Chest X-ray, AP view. Patient: 55 years old, sex M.
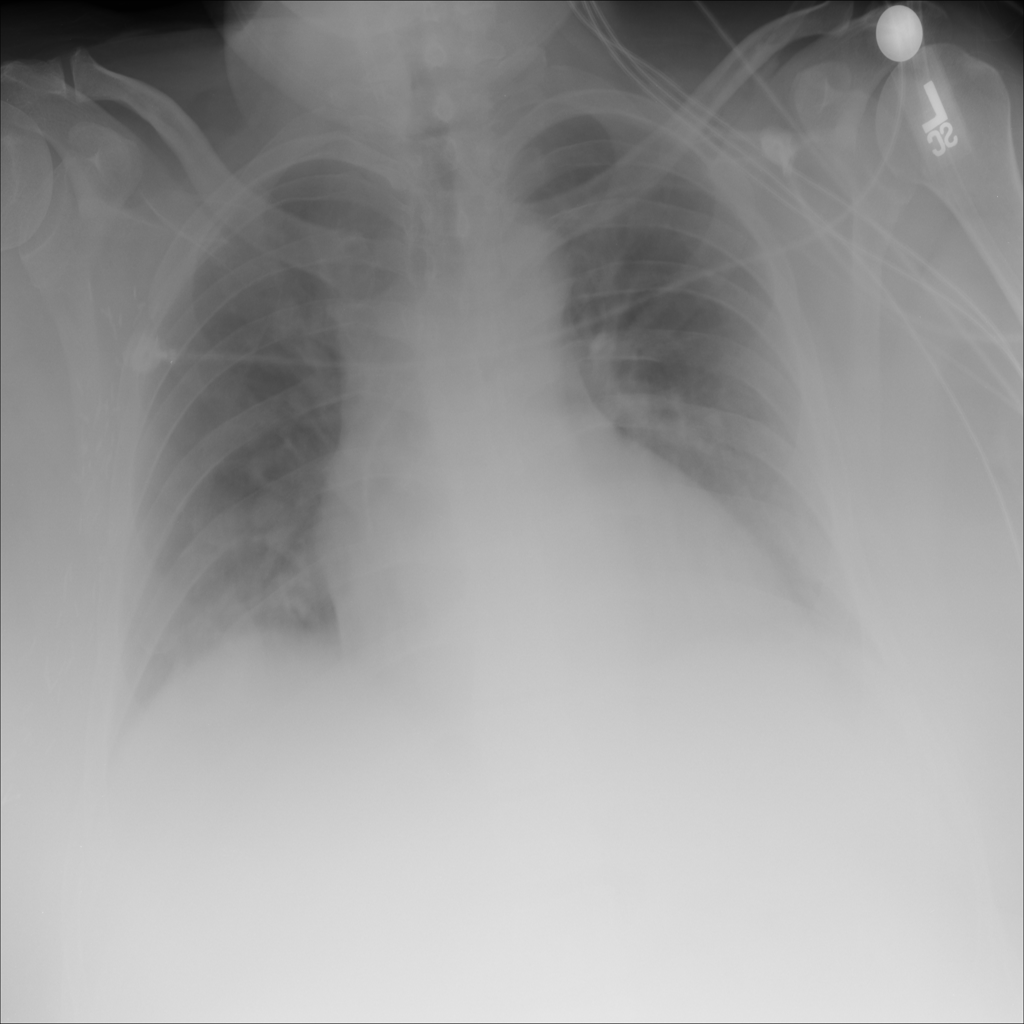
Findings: No Finding